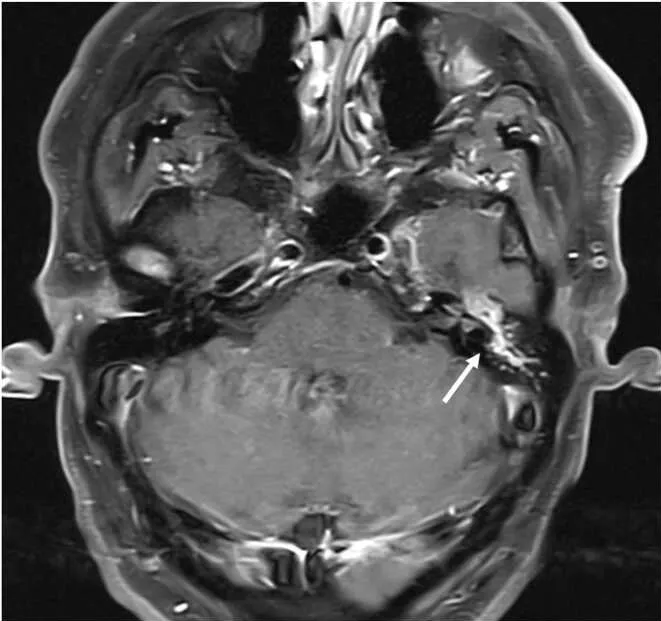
T1 fast spin echo brain magnetic resonance imaging showing soft tissue or fluid density material within the left middle ear cavity and left mastoid air cells as well as bony demineralization of the ossicular chain (as denoted by the white arrow).
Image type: radiology (mri)